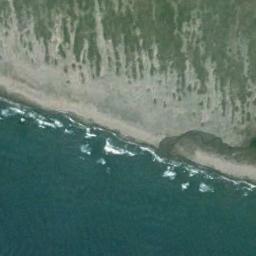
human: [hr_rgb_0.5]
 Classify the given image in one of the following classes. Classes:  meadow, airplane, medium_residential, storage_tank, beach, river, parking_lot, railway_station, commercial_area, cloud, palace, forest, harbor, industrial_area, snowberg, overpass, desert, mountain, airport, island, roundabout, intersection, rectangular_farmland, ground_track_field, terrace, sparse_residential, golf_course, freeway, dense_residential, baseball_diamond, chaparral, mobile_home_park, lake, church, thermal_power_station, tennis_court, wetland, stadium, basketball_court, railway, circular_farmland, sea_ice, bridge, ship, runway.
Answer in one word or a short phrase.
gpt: beach